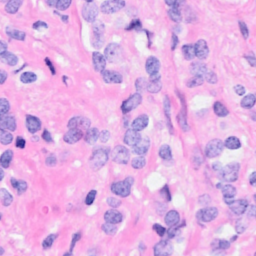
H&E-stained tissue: Breast